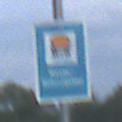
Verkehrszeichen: Wasserschutzgebiet
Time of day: MorningAfternoon
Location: Outdoor (Nature)
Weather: PartlyCloudy
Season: NotSpecified
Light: Natural